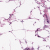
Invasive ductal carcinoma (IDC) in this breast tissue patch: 0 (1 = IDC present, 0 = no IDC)